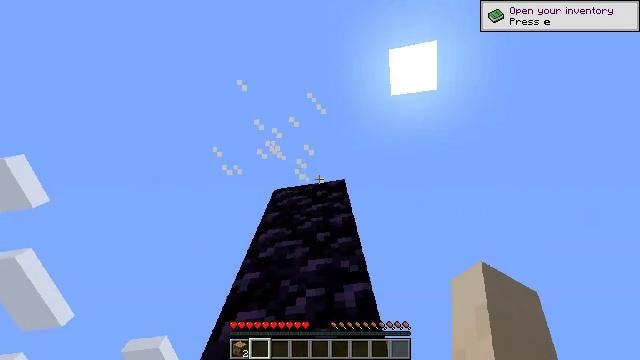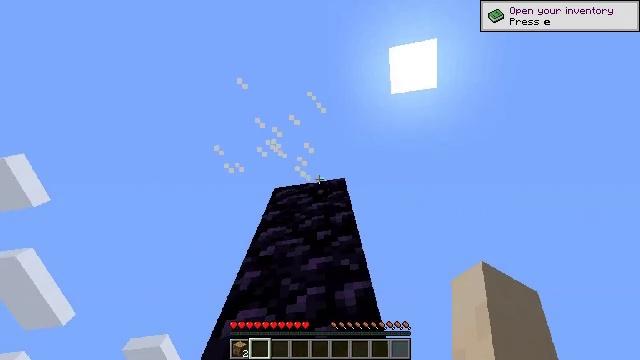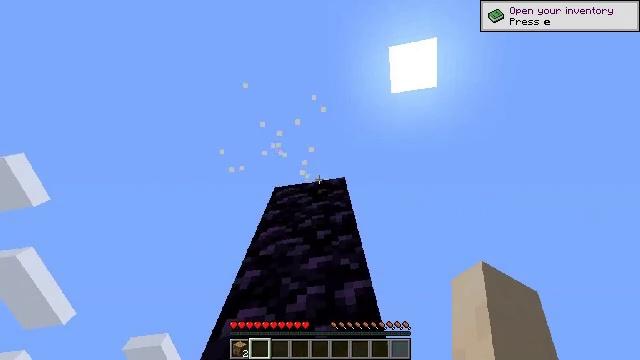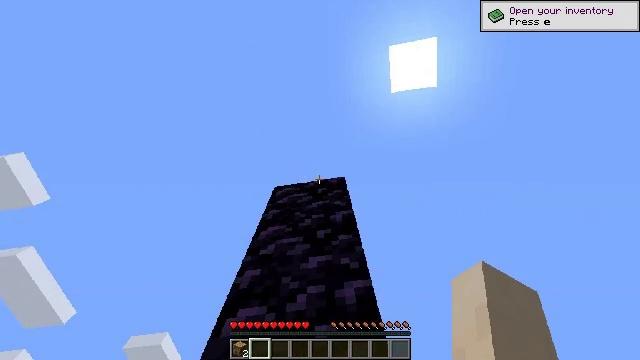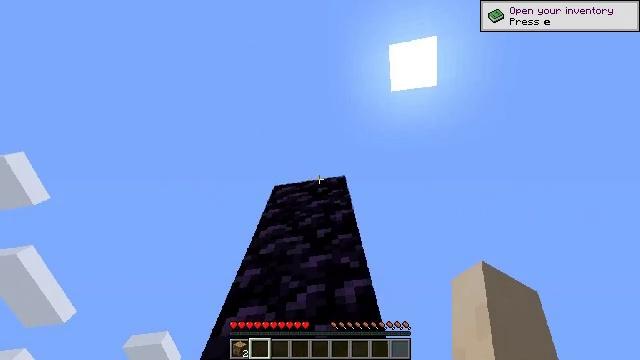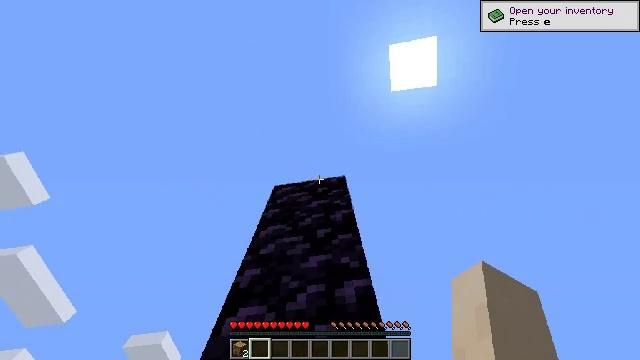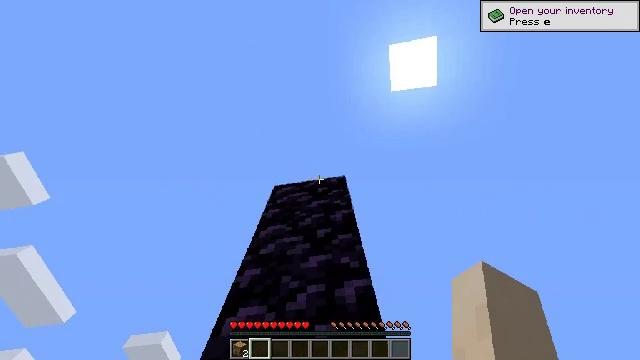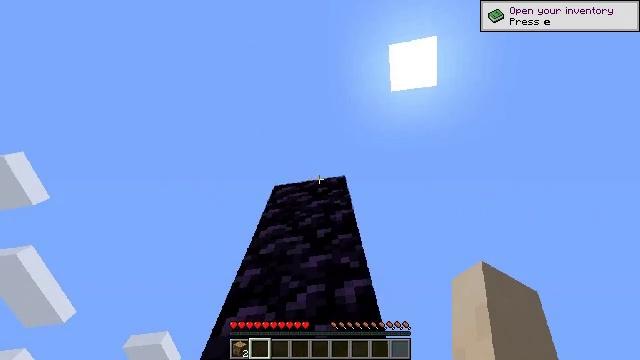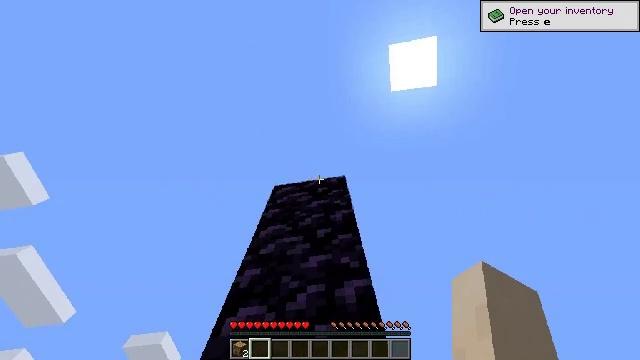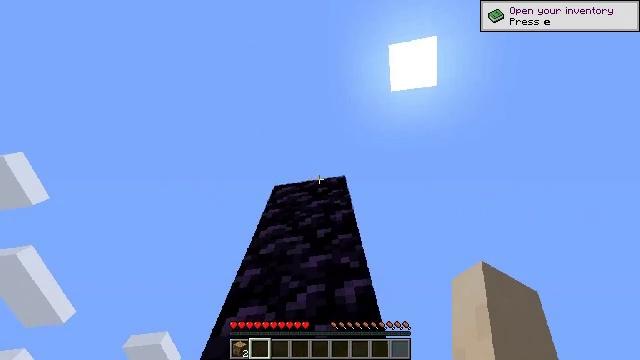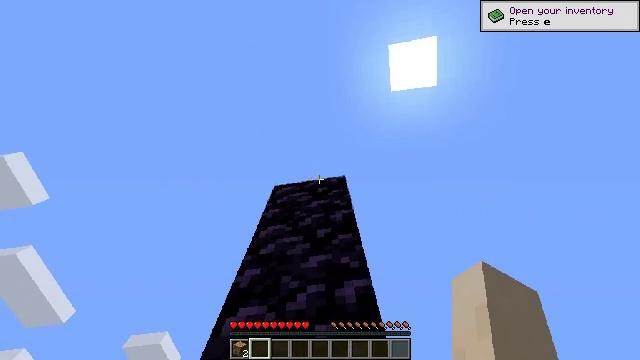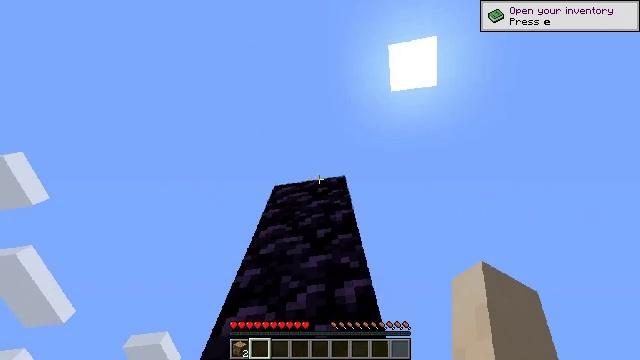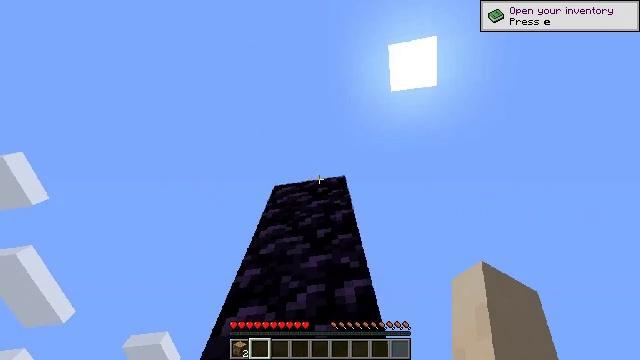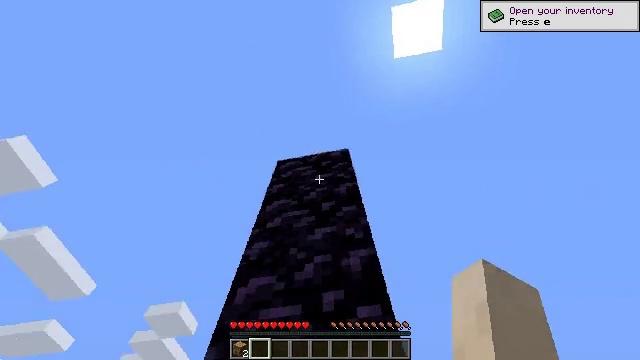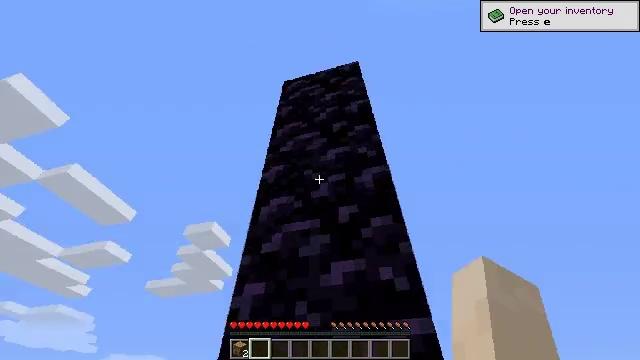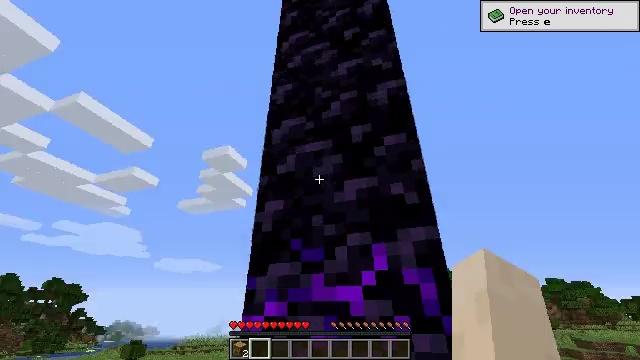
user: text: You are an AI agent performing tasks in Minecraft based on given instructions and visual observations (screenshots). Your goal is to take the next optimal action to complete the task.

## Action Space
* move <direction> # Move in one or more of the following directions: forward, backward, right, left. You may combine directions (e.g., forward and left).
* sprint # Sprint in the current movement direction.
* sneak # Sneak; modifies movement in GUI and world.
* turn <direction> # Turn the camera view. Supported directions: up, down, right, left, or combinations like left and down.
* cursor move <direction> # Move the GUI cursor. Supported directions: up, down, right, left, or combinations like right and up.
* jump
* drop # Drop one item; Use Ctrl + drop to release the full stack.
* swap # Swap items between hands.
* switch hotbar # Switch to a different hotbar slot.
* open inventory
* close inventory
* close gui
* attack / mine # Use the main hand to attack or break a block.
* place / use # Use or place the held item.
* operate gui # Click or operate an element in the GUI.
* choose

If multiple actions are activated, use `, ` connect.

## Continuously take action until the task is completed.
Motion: motion action
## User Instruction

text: Gather the magma block using a pickaxe.
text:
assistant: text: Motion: no_op
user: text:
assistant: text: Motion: no_op
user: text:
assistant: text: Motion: no_op
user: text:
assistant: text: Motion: no_op
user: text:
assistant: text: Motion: no_op
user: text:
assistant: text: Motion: no_op
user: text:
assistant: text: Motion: no_op
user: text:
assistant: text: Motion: no_op
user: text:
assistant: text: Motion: no_op
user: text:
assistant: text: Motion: no_op
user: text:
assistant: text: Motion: no_op
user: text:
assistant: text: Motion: no_op
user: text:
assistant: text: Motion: turn left and down
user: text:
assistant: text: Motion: turn left and down
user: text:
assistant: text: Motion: turn left and down
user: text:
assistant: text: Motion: turn left and down
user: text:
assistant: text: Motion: turn left and down
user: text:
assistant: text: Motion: turn left and down
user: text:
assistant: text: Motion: turn left and up
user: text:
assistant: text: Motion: turn left and up
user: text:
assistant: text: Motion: turn left and up
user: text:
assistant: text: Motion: turn left
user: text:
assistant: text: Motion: turn left and down
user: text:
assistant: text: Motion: turn left and down
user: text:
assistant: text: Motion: turn left and down
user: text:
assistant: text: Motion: turn left
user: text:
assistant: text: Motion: no_op
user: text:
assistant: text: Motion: no_op
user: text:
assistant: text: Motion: no_op
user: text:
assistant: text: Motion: no_op